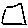
Label: square